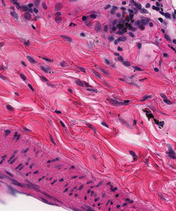
Tumor epithelial tissue: no
Tumor-associated stroma tissue: yes
Normal tissue: no